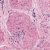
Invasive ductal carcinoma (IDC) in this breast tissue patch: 1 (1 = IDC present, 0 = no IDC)